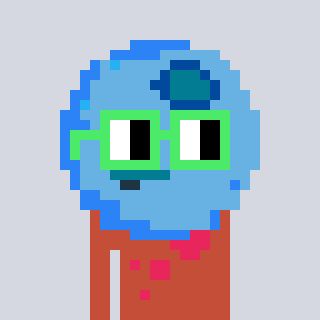
a pixel art character with square light green glasses, a blueberry-shaped head and a rust-colored body on a cool background